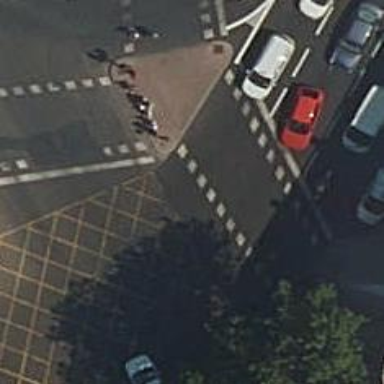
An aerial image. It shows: Footway crossing with central island.